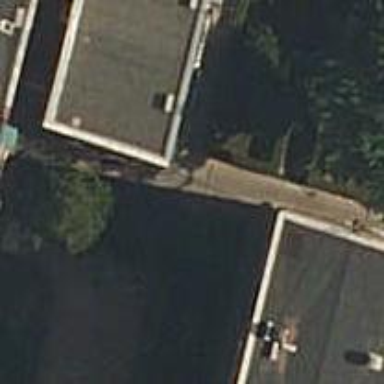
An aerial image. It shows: Footway surfaced with paving stones.